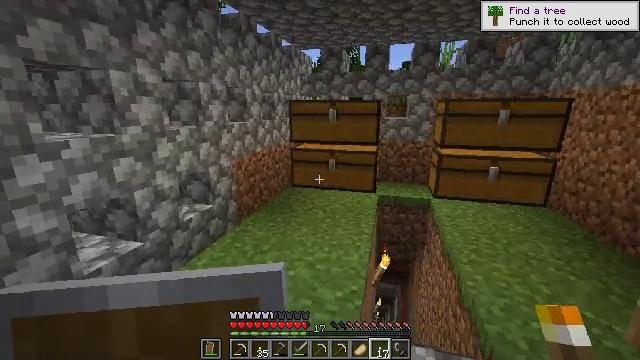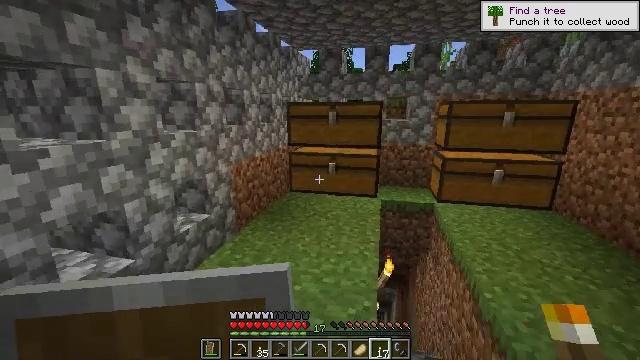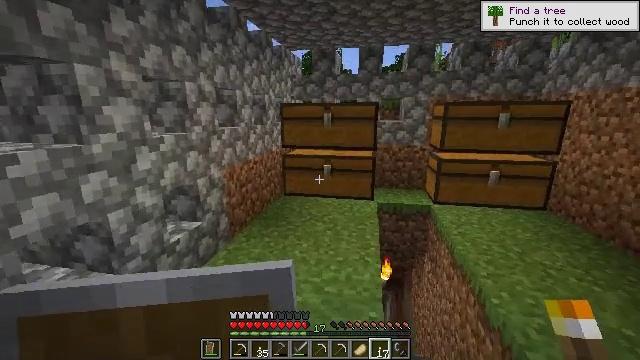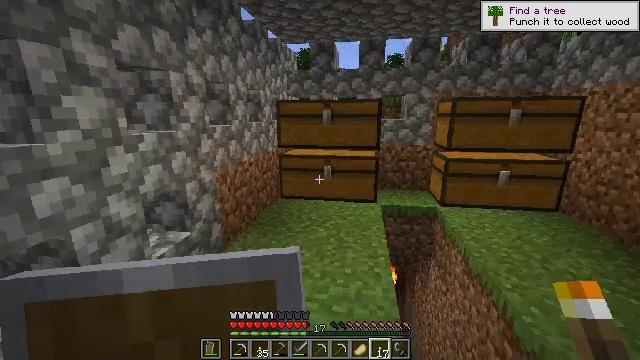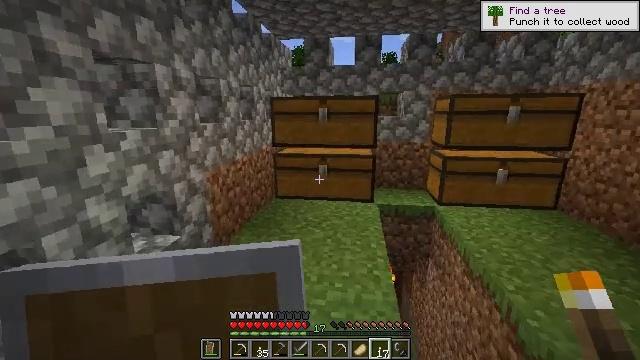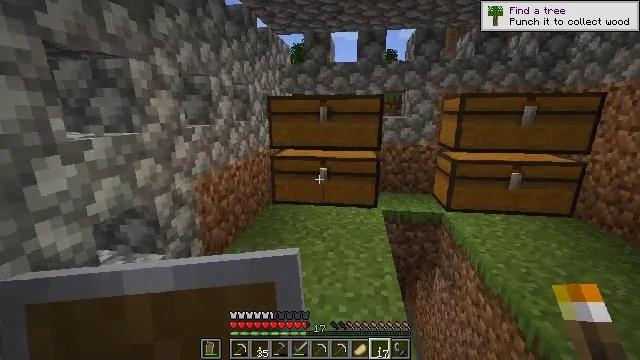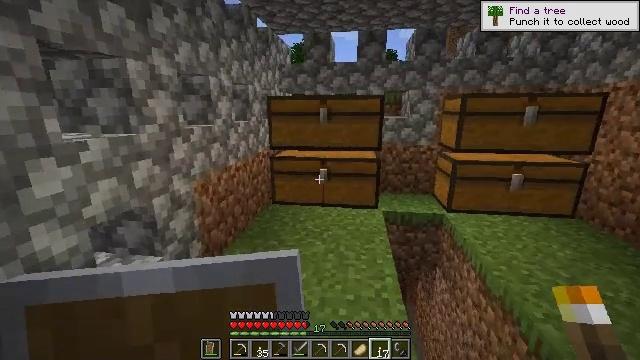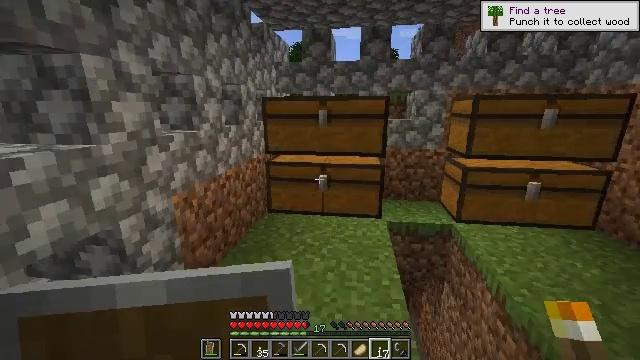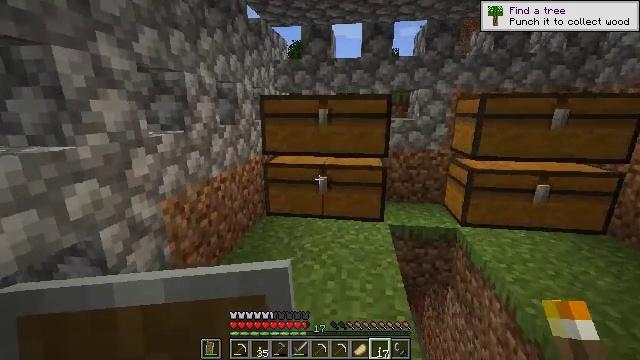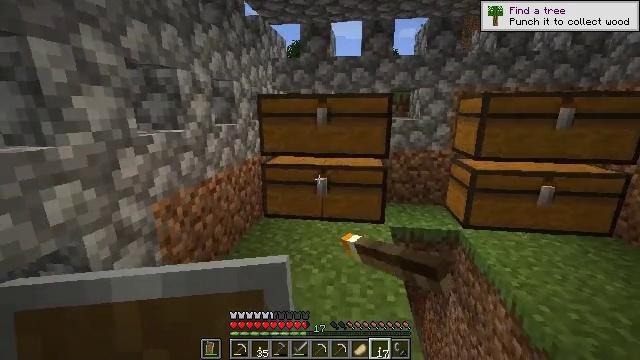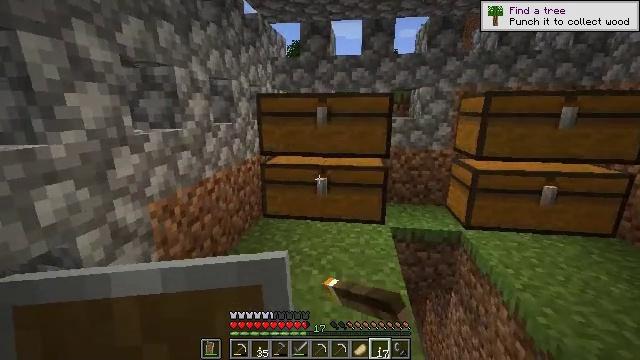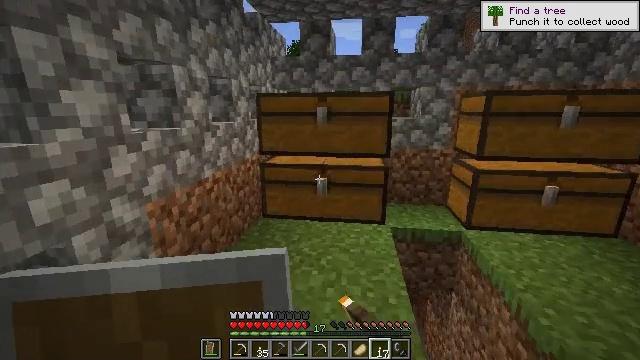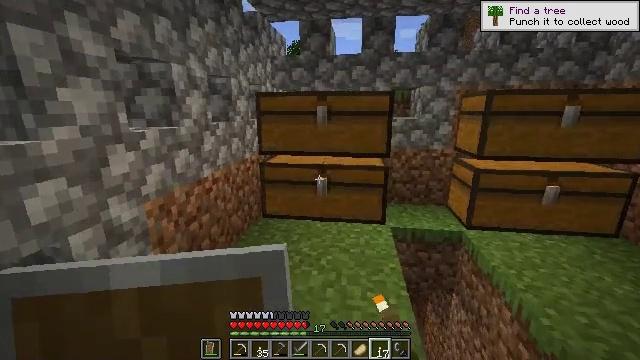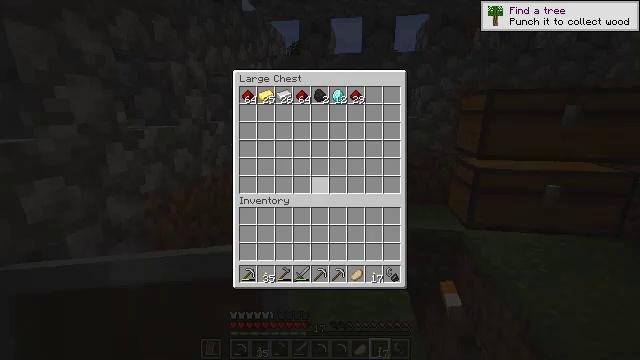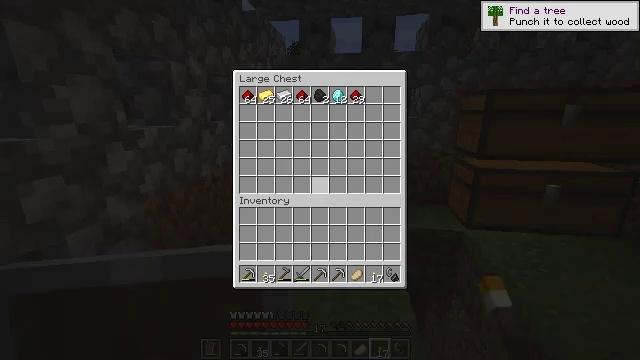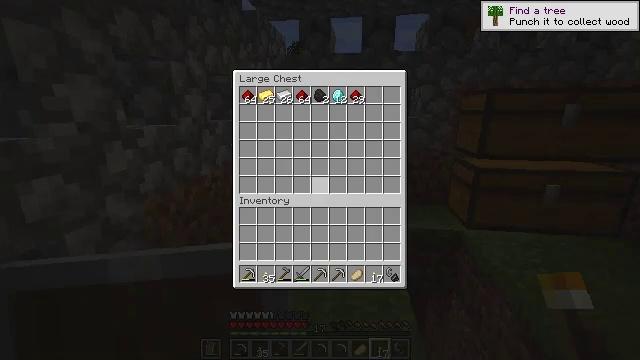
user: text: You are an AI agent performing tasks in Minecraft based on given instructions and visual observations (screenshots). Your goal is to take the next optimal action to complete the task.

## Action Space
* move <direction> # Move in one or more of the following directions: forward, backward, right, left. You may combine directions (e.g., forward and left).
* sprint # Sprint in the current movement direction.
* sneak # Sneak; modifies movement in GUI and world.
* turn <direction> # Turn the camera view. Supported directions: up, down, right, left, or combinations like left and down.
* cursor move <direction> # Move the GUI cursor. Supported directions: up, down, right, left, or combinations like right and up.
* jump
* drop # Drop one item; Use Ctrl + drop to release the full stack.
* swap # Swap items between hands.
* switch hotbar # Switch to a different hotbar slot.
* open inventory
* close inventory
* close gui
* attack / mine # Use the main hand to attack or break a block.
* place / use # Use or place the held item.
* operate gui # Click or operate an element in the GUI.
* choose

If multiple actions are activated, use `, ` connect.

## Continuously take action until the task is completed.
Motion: motion action
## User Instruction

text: Combine gold ingots to make a golden helmet.
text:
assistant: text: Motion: move forward and move left, turn right
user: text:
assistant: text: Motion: move forward, turn right
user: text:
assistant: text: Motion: move forward, turn right
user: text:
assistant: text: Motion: move forward, turn right
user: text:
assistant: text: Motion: move forward
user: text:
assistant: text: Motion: move forward
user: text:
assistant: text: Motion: move forward
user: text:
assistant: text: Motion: use / place
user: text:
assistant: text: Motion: use / place
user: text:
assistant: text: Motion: use / place
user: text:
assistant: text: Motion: use / place
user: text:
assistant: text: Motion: no_op
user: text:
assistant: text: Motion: no_op
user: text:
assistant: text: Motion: no_op
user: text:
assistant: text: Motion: no_op
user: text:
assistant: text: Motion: no_op
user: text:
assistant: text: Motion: no_op
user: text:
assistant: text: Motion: no_op
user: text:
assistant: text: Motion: cursor move up
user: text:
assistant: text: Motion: sneak, cursor move up
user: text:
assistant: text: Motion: sneak, cursor move left and up
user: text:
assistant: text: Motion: sneak, cursor move up
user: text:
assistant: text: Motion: sneak, cursor move left and up
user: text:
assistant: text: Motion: sneak
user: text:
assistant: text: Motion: sneak
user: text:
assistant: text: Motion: sneak
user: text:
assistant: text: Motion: sneak
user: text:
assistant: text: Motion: sneak
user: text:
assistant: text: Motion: sneak
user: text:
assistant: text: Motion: sneak